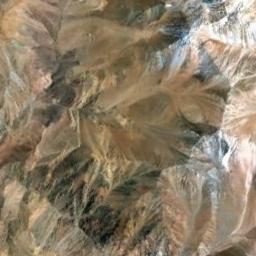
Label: mountain